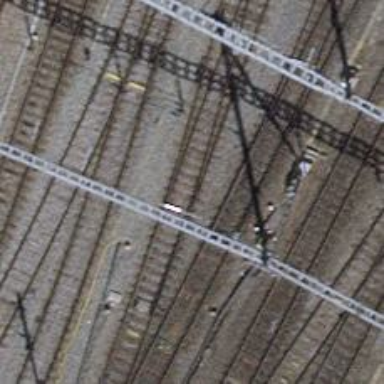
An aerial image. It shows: Single-track electrified railway yard with contact line electrification.